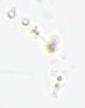
Label: Phaeocystis